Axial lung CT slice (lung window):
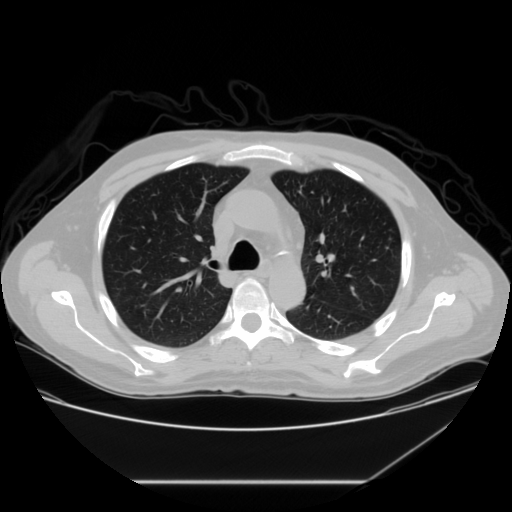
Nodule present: no